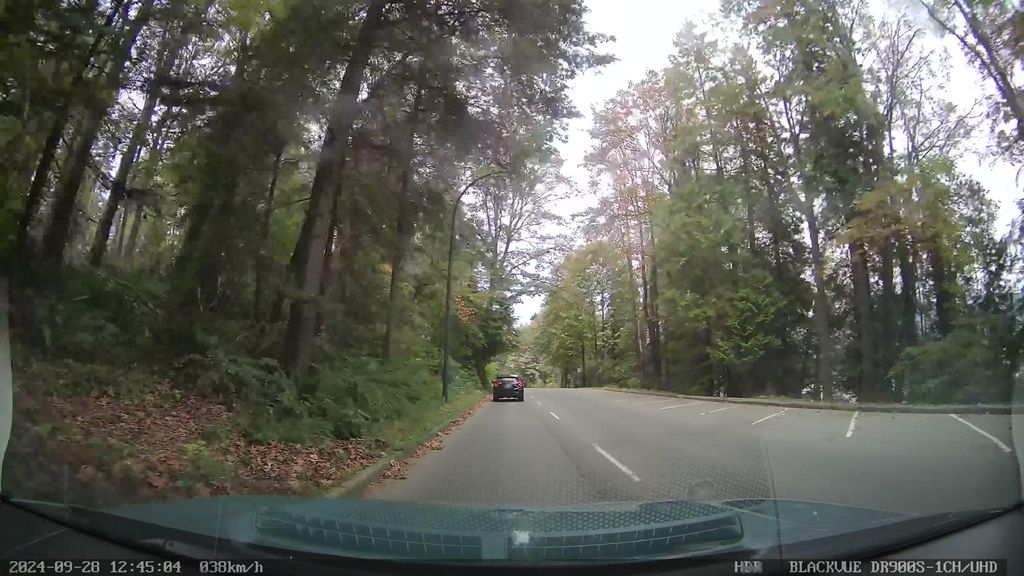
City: vancouver